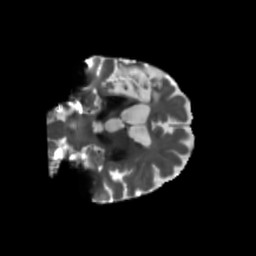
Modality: T2w
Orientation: coronal
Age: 64
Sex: female
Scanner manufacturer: siemens
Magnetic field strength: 3 T
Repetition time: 5.47 s
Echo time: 0.0854 s